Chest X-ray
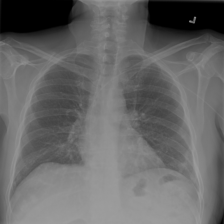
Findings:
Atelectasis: negative
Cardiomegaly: negative
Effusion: negative
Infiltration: negative
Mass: negative
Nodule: positive
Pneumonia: negative
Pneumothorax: negative
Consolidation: negative
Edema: negative
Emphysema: negative
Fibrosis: negative
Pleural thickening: negative
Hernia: negative